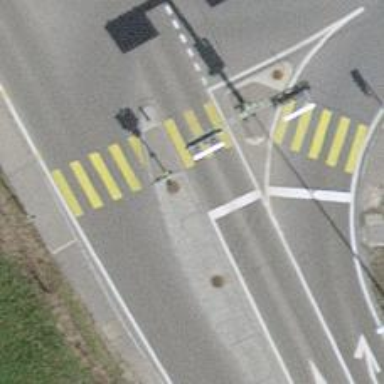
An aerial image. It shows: Road with traffic signals.